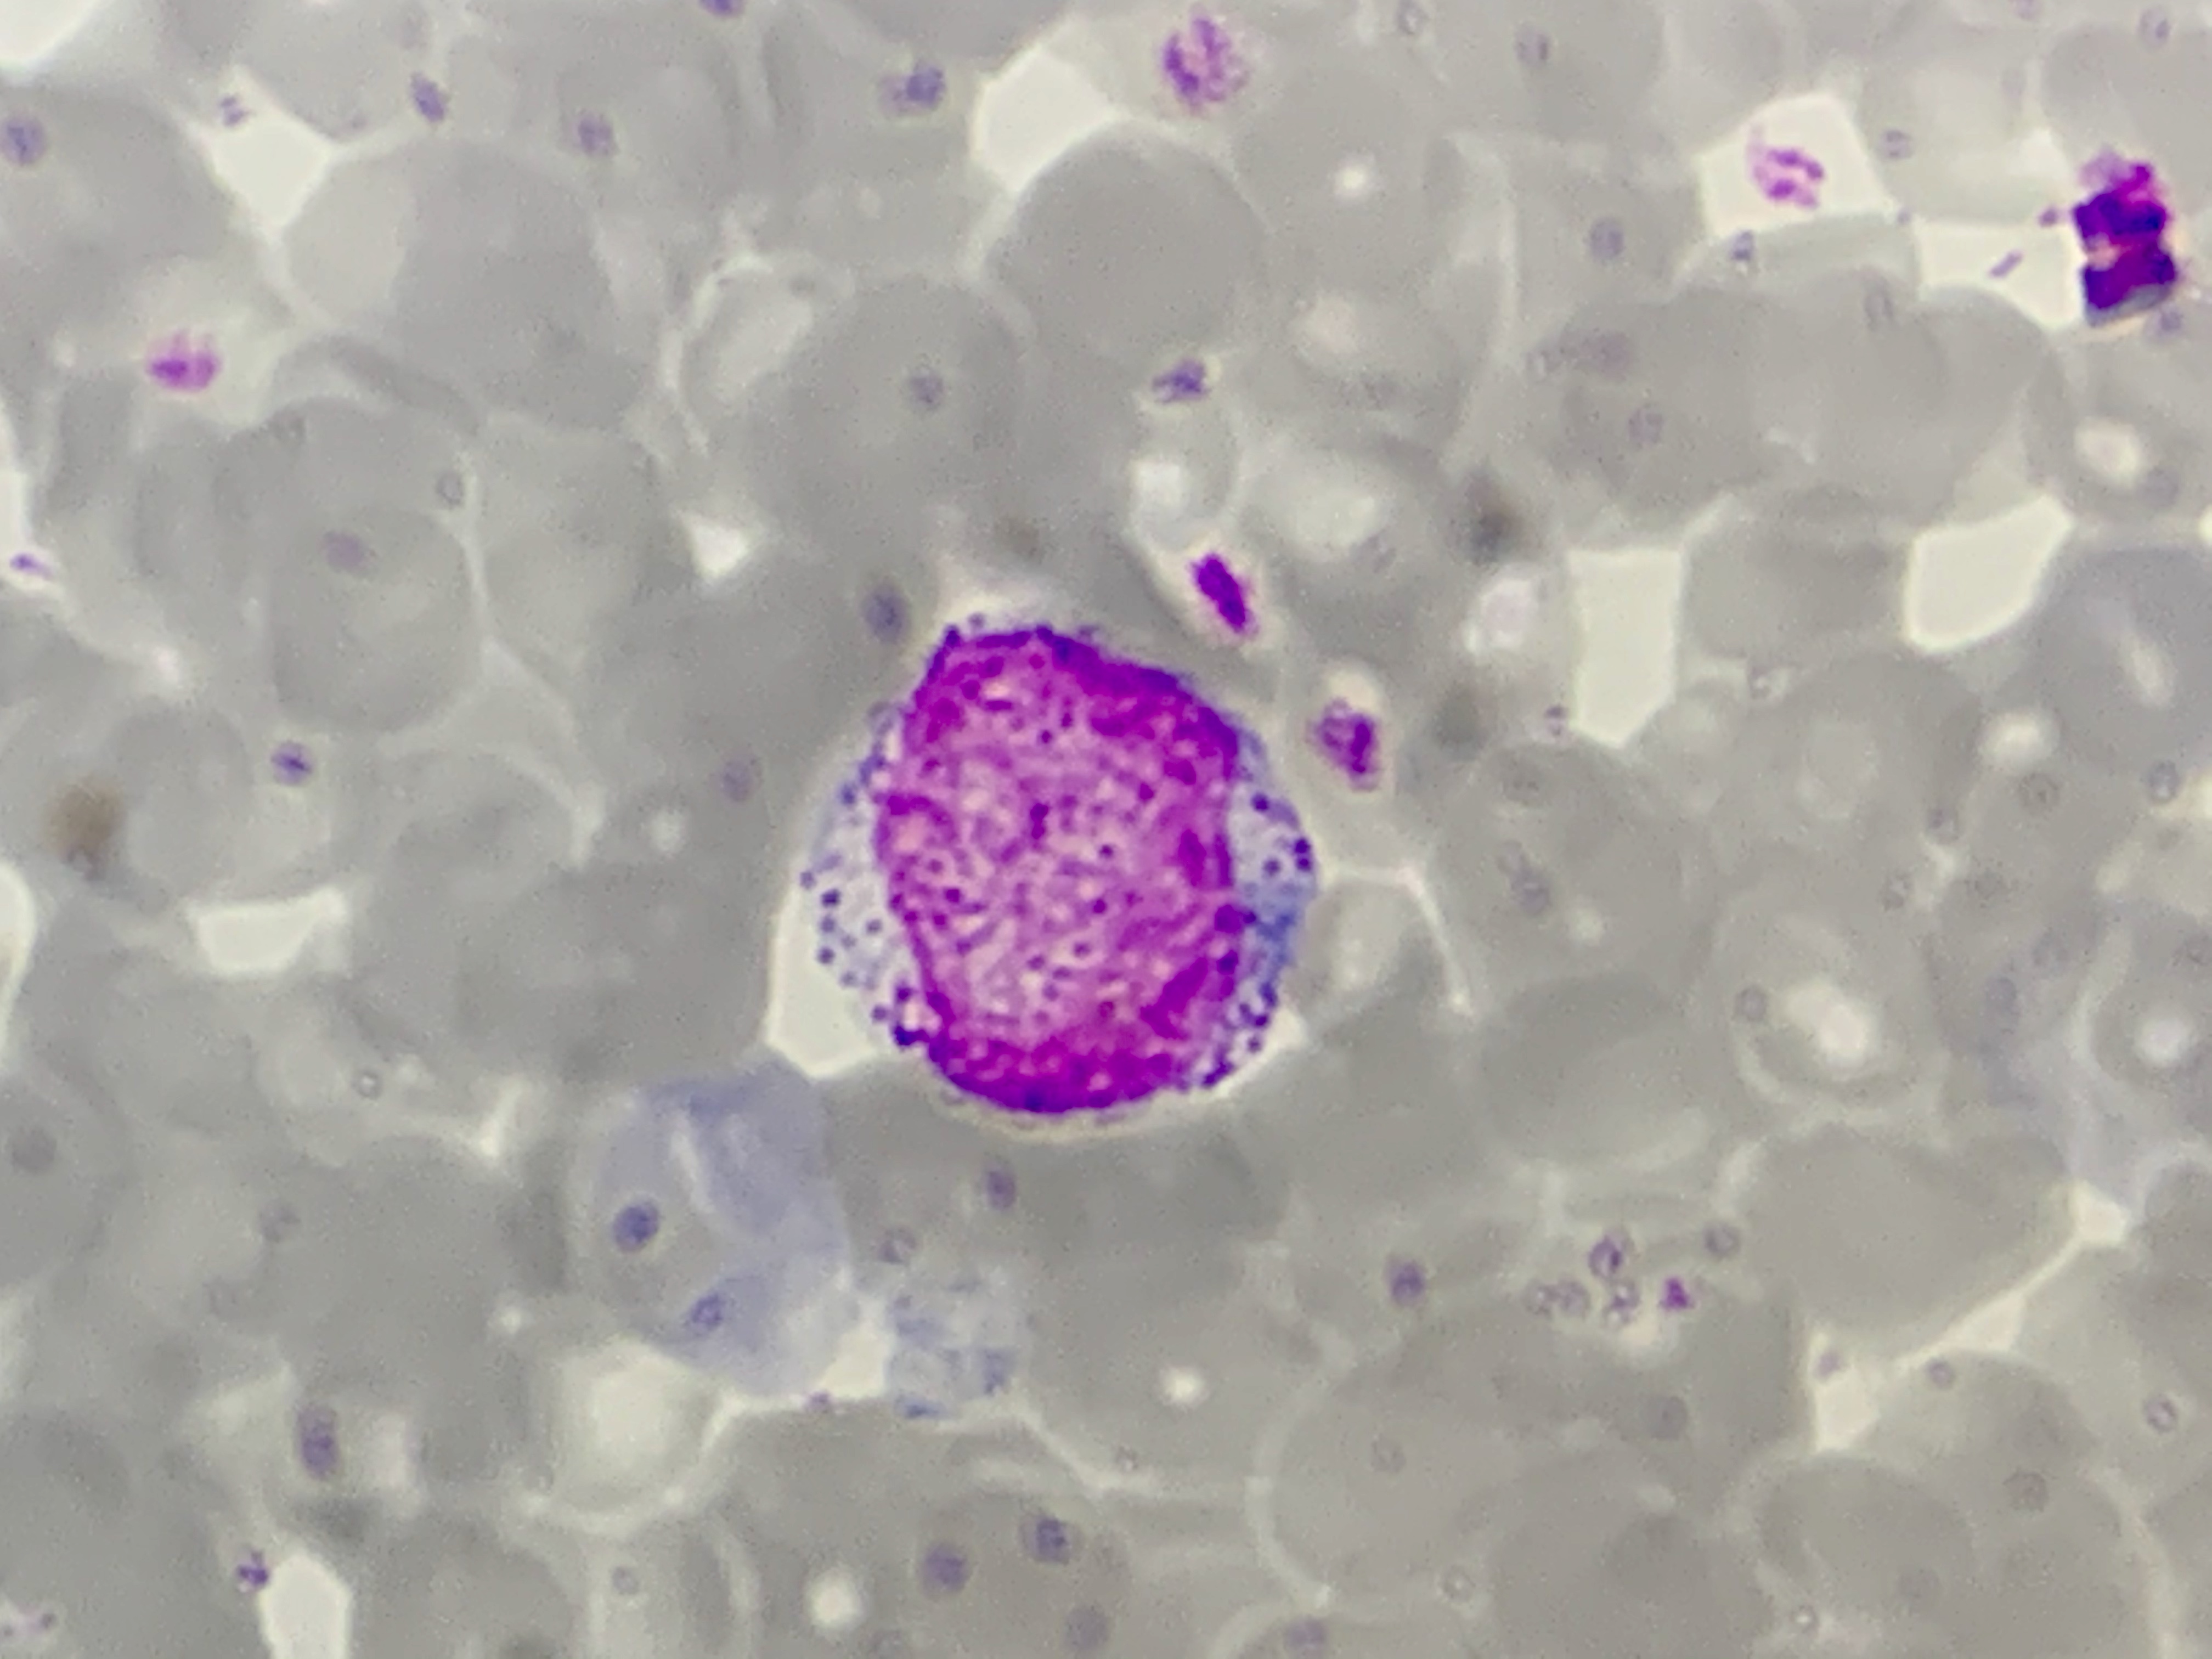
Cell type: PROMYELOCYTES